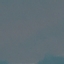
Label: SeaLake